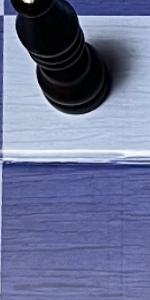
Label: Empty